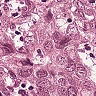
Metastatic tissue present: yes